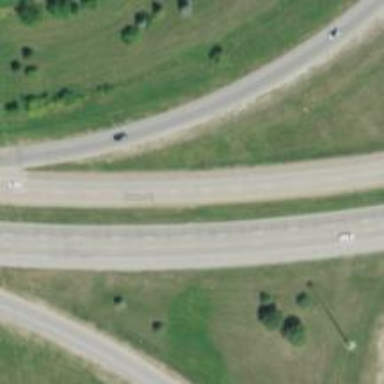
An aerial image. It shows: Primary highway.